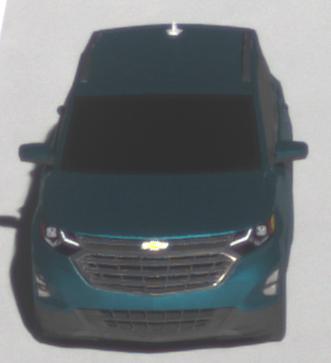
Make: Chevrolet
Model: Equinox
Detailed model: Gen. 2
Model produced from: 2015
Model produced until: 2017
Doors: 5
Color: blue
Road condition: dry road
Daytime: morning or afternoon
Contrast: high contrast